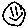
Label: smiley face